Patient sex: M
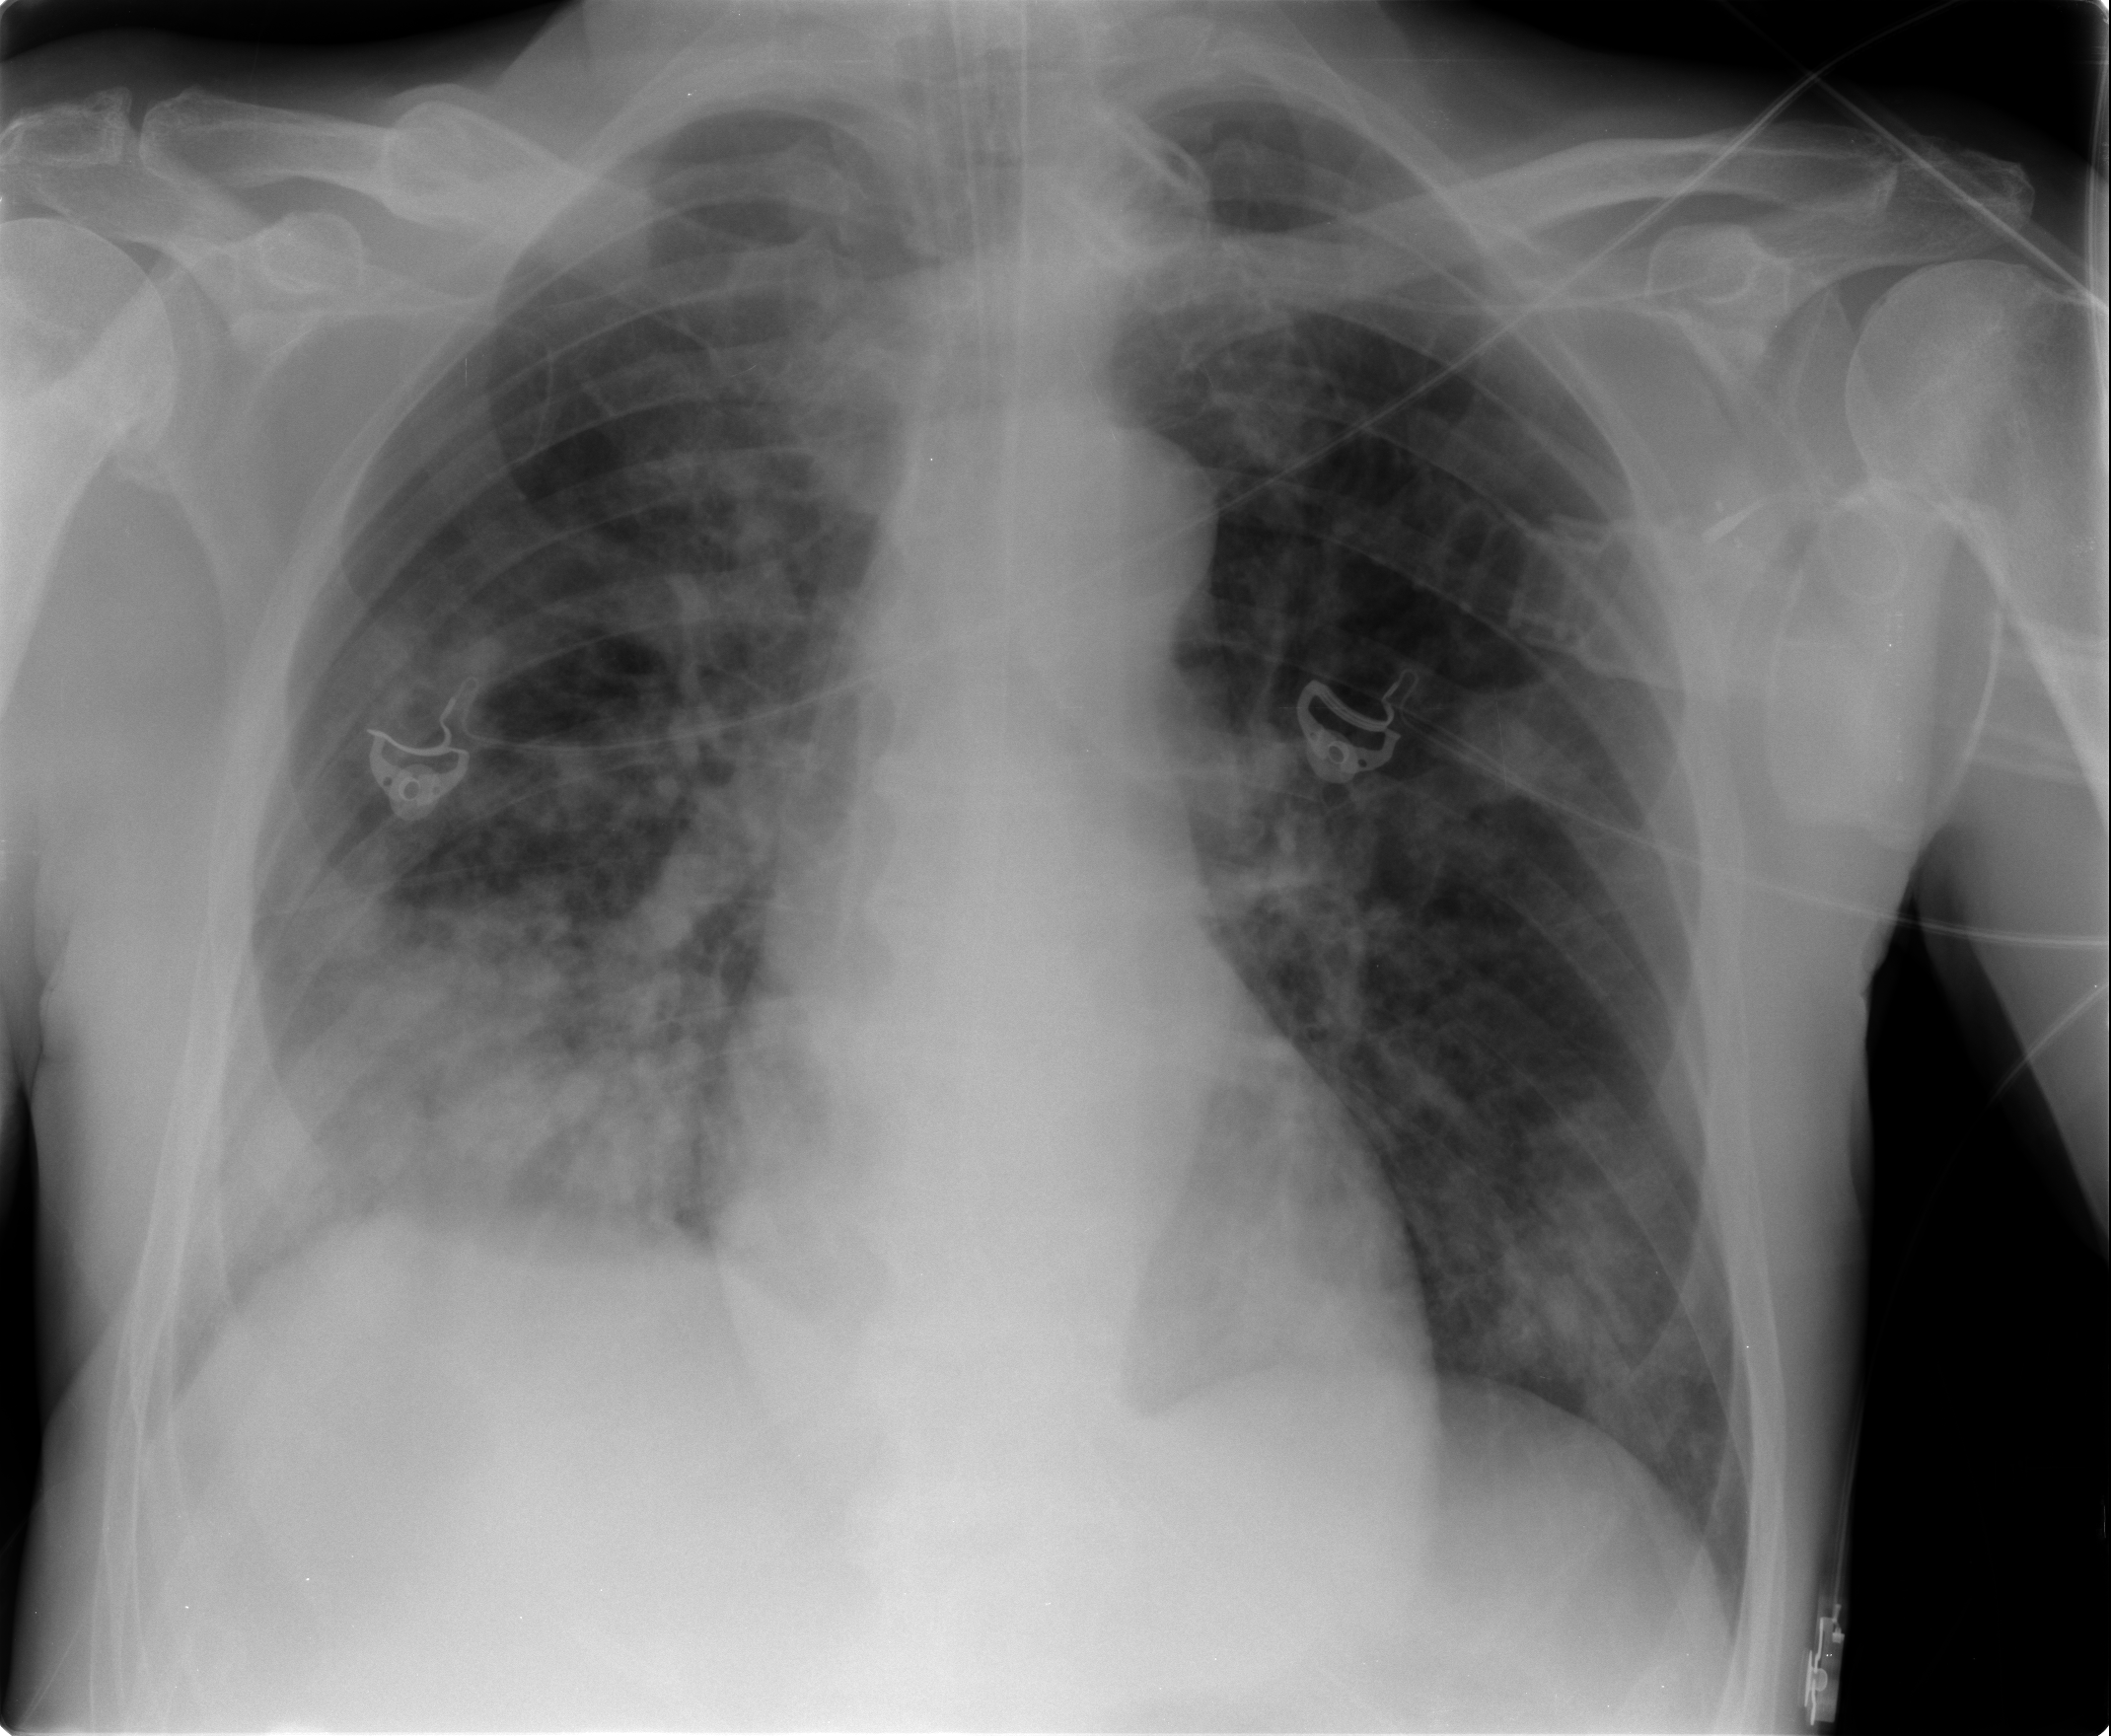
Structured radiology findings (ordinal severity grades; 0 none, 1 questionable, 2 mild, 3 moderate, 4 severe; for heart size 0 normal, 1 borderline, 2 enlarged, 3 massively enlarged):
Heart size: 0
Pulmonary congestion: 1
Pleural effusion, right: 2
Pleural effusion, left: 0
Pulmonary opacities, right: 3
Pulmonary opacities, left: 2
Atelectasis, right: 2
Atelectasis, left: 2